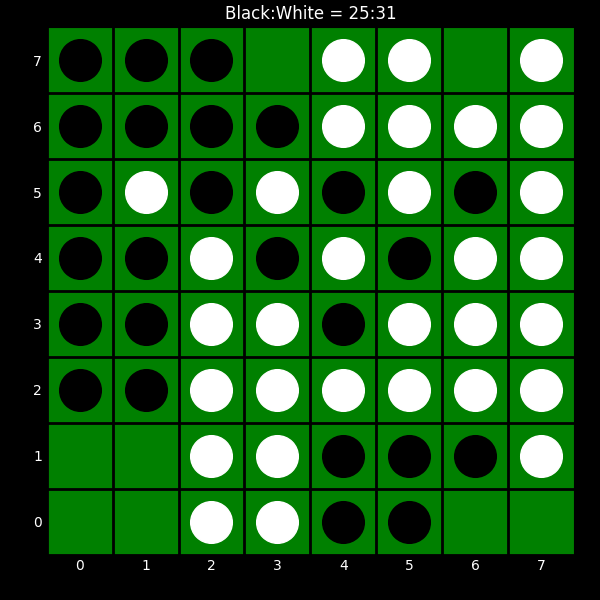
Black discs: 25
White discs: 31